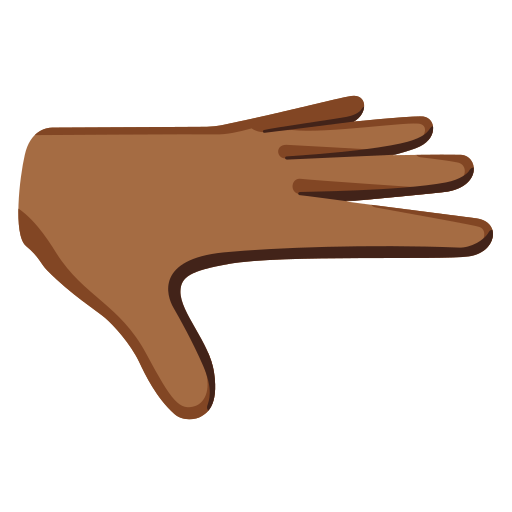
Emoji: 🫳🏾